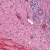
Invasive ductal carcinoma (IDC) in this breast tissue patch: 1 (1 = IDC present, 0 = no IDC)